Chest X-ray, AP view. Patient: 59 years old, sex F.
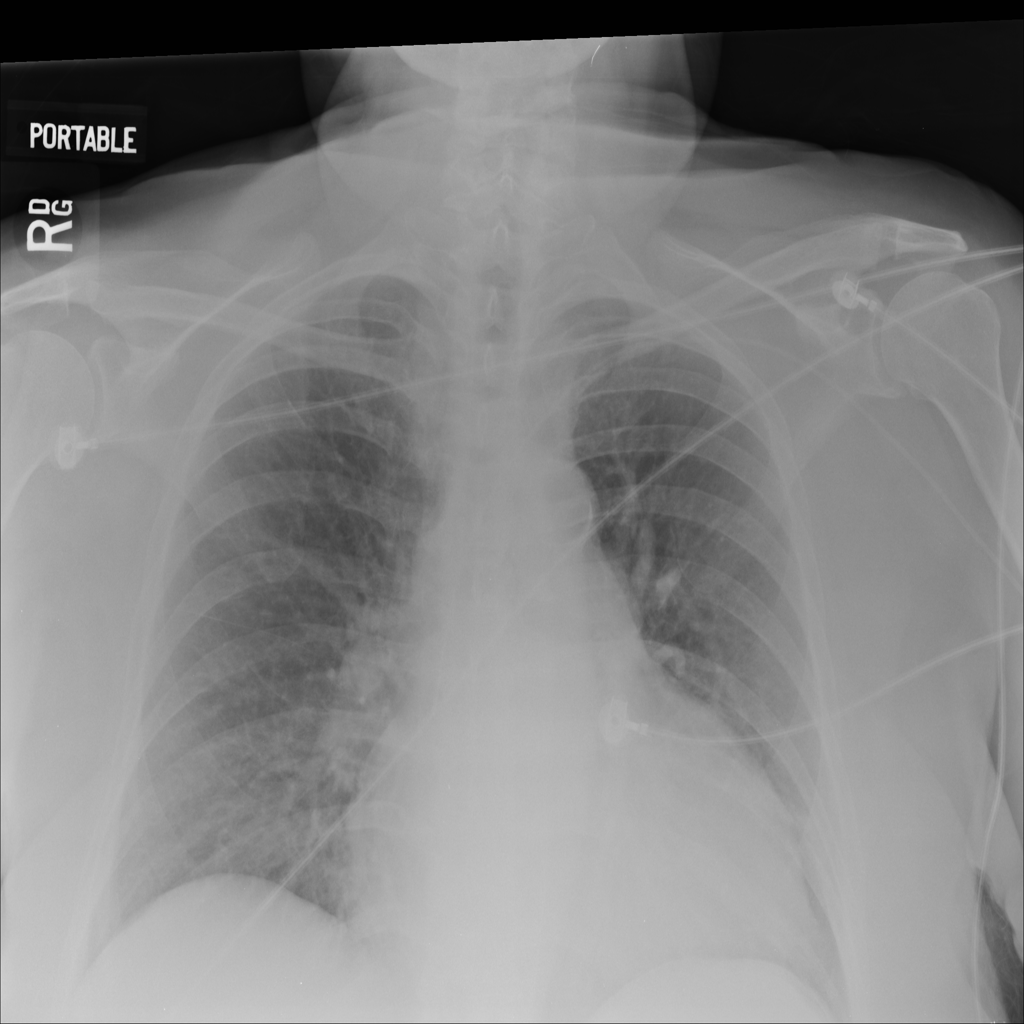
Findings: No Finding